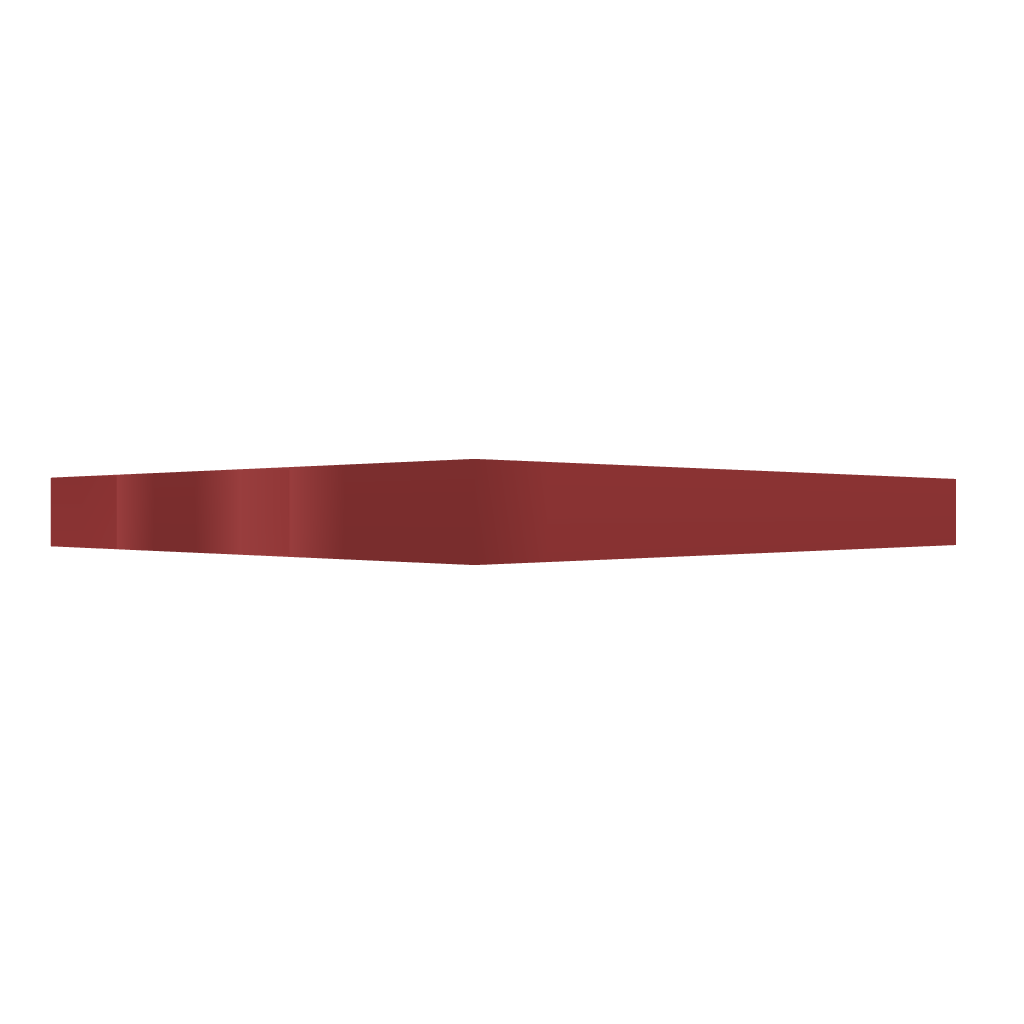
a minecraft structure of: Nether tree bad low quality